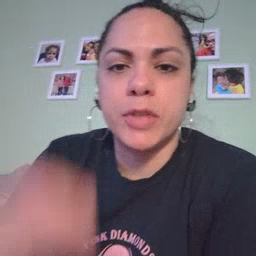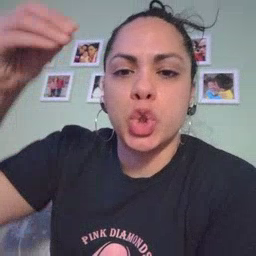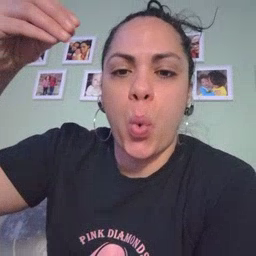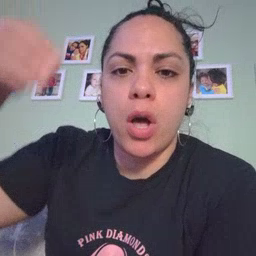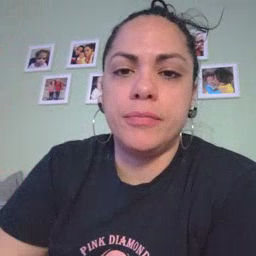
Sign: store